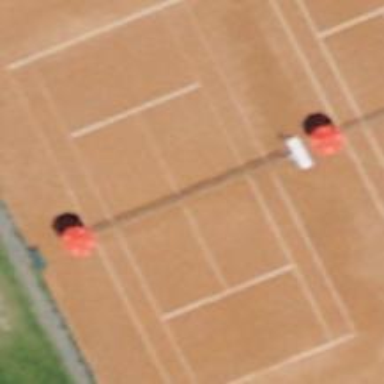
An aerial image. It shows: Tennis court on the leisure land pitch.